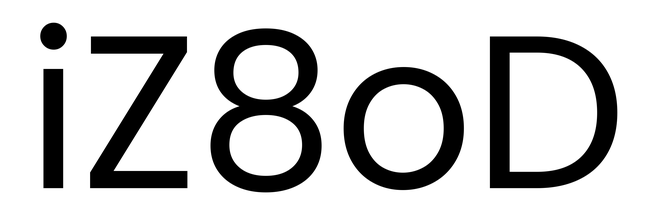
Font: Poppins-Regular